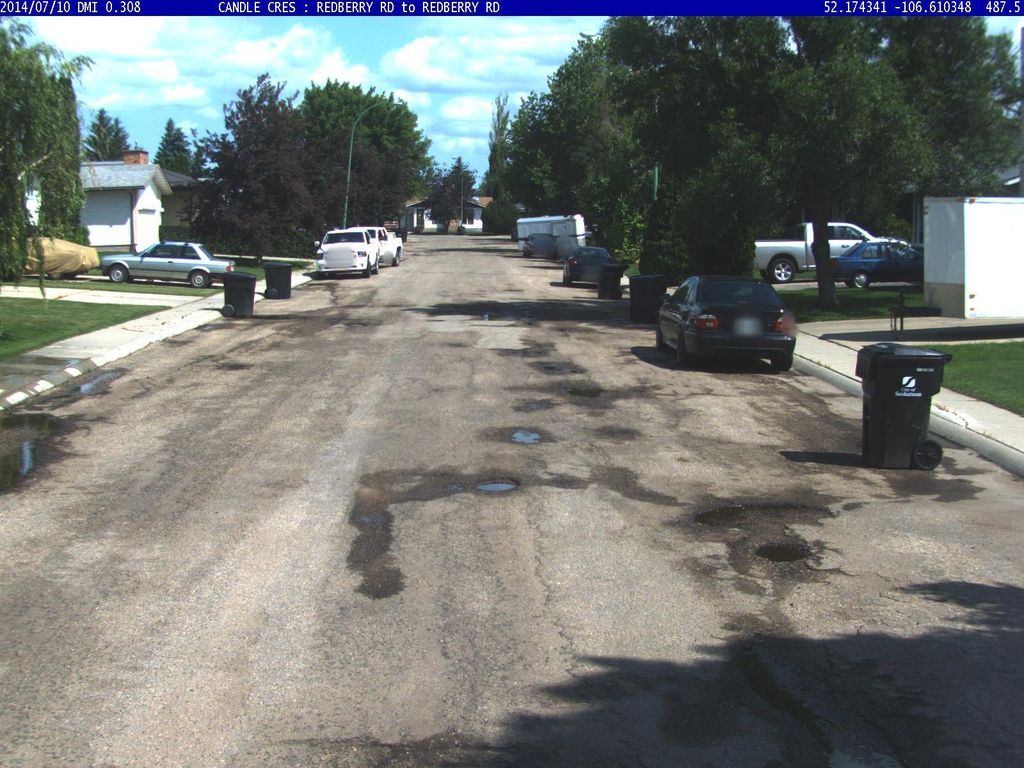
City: saskatoon